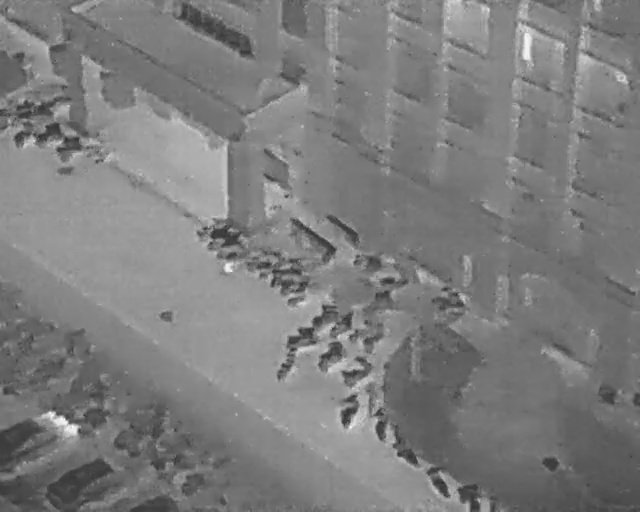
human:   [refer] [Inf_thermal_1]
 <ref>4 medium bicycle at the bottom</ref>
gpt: <box>[[51, 78, 57, 82, 6], [56, 81, 62, 84, 1], [59, 85, 66, 89, 146], [65, 92, 71, 95, 146]]</box>

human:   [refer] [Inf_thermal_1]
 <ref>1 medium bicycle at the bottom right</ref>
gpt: <box>[[71, 94, 75, 99, 2]]</box>

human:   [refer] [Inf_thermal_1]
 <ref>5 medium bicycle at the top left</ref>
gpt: <box>[[9, 25, 12, 32, 2], [6, 23, 8, 28, 153], [1, 23, 5, 28, 153], [4, 18, 6, 25, 168], [7, 16, 9, 23, 165]]</box>

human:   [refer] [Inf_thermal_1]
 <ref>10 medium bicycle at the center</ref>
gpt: <box>[[44, 63, 49, 68, 72], [55, 64, 60, 67, 30], [53, 63, 58, 66, 49], [50, 62, 55, 64, 49], [47, 59, 53, 63, 49], [44, 53, 46, 59, 162], [43, 50, 45, 56, 162], [40, 48, 42, 54, 162], [34, 44, 37, 50, 162], [33, 42, 35, 47, 162]]</box>

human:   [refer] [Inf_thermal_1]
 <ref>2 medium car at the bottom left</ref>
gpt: <box>[[10, 86, 15, 100, 149], [22, 92, 25, 102, 2]]</box>